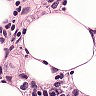
Metastatic tissue present: yes